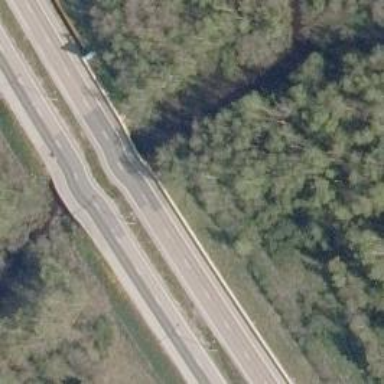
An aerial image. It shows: Asphalt bridge on motorway.